Field crop: maize
Growth stage: 1
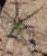
Species: salsola